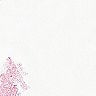
Metastatic tissue present: no